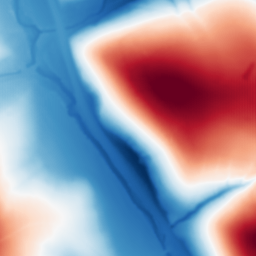
Category: multiscale
Decomposition family: dog
Decomposition parameters: sigma_low: 1
sigma_high: 100
Upsampling method: fft_zeropad
Upsampling parameters: scale: 2
Upsampling scale: 2